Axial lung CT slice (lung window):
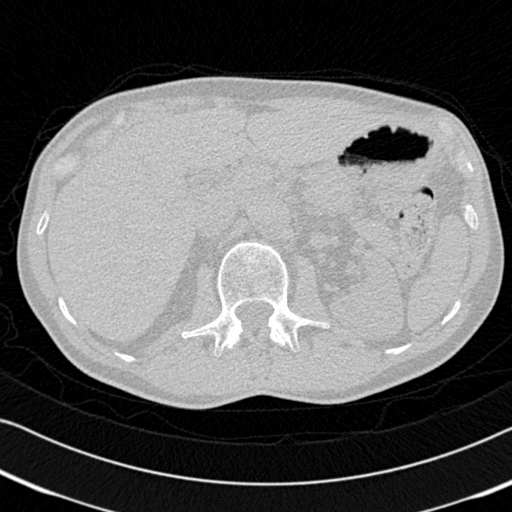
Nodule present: no